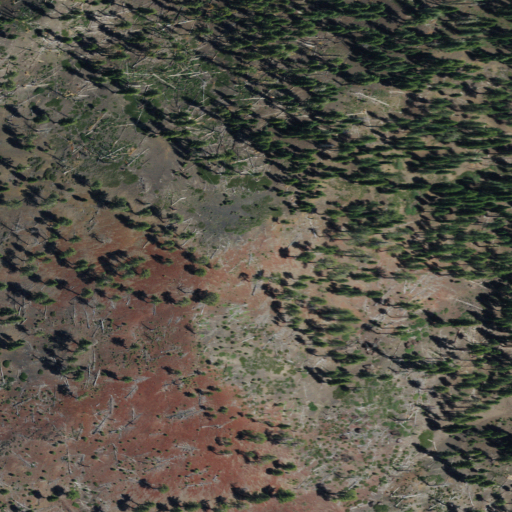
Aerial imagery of mountain in California named Ash Butte containing shrub, evergreen forest, and grassland